Question: I'm new at iOS development;
I add two 'MPMoviePlayerController' on my scrollView for play audio file.
All is well but problem is any one such like

I am sure that my 'URL' of file is proper. Then is issue here.
I don't know that Apple's iOS provide feature that we can add only one media player??
Please give me any suggestion.
It is very important for my application to add two 'MPMoviePlayerController' so user can display player.
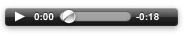
Answer: I think you can add multiple 'MPMoviePlayerController' objects, though only one can play a file at one time.
This is from Apple Documentation:
> Note: Although you can create multiple MPMoviePlayerController objects
and present their views in your interface, only one movie player at a
time can play its movie.
Here is the <URL>.